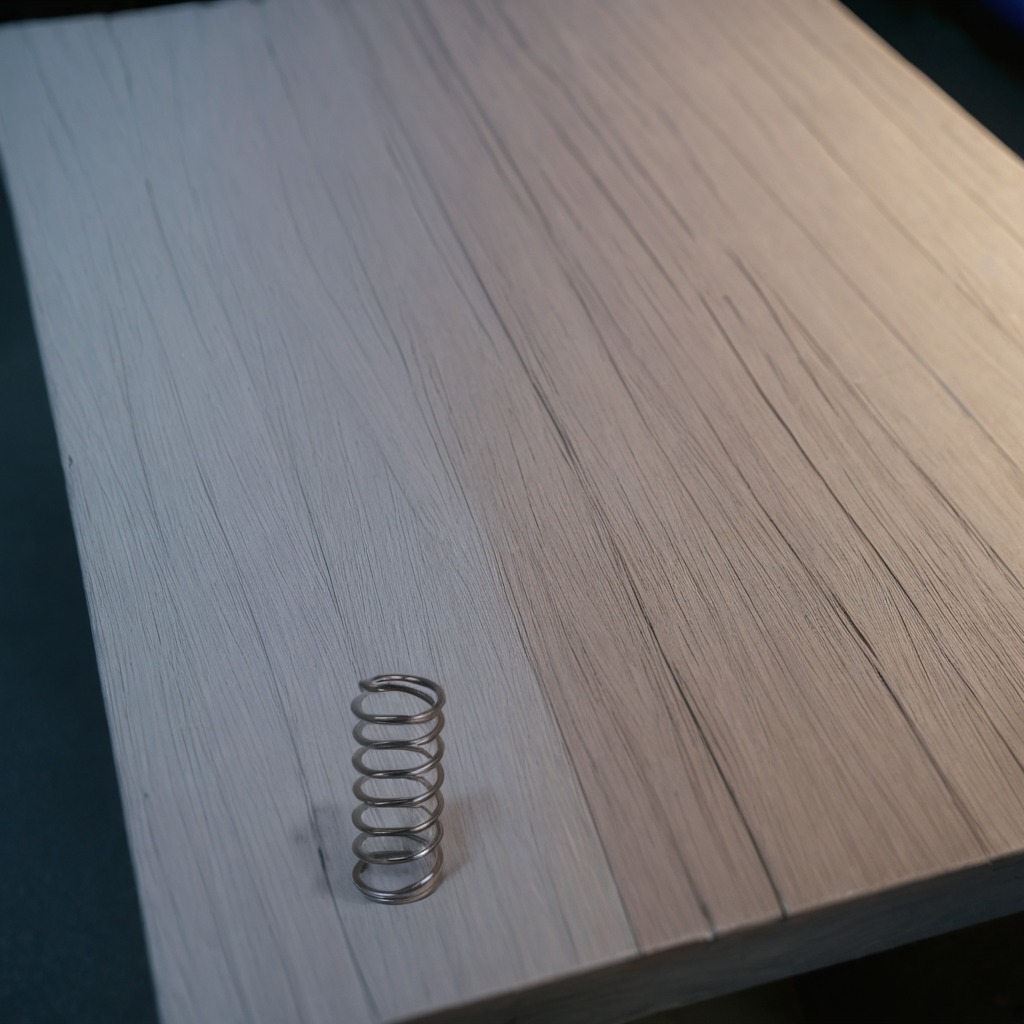
A coiled metal spring lies on the old table with faint burn marks in a small garage at twilight.